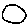
Label: moon